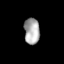
Tissue: lung
Cell type: Epithelial cells
Senescence score: 0.1225
Nuclear area (px): 394
Mean DAPI intensity: 170.997